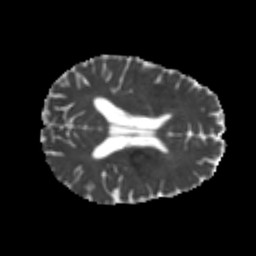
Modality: MD
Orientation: axial
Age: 26
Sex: male
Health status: healthy
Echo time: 0.074 s